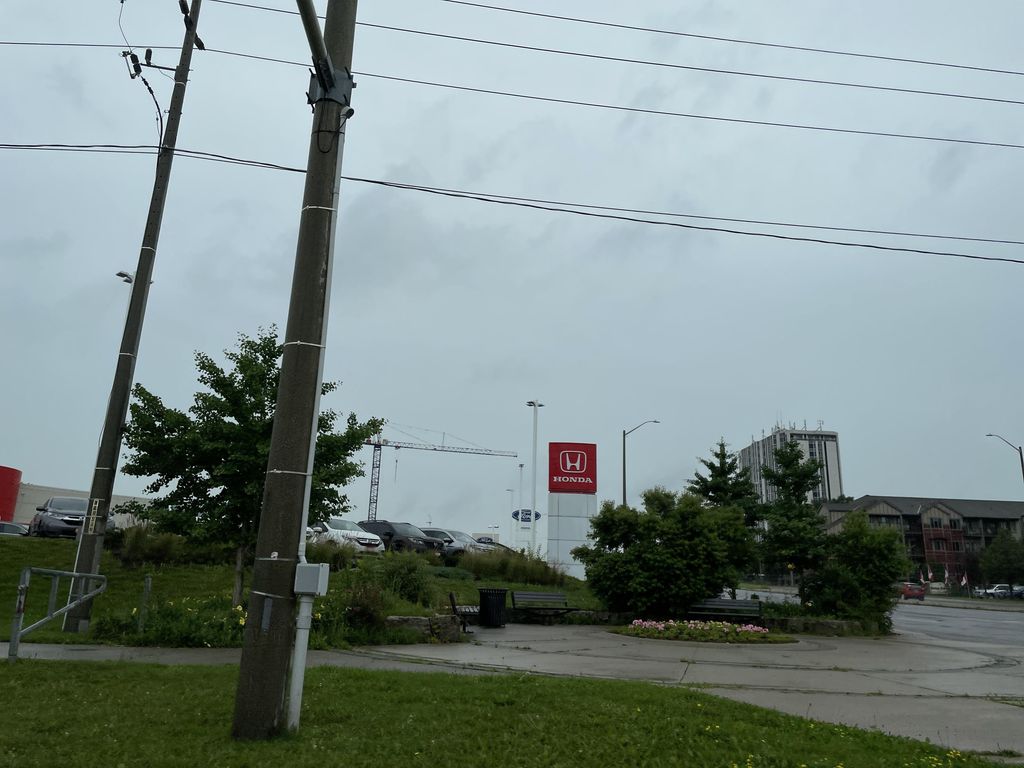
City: kitchener-waterloo